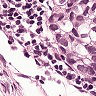
Metastatic tissue present: yes